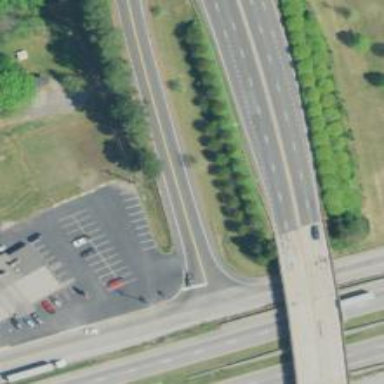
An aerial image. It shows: Asphalt road with secondary link designation.